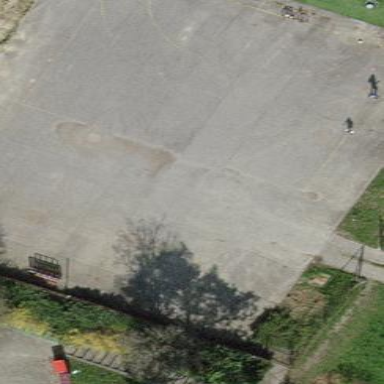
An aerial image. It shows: Asphalt soccer pitch for outdoor leisure and sports activities.